Field crop: maize
Growth stage: 2
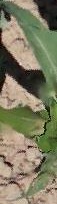
Species: maize